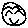
Label: smiley face